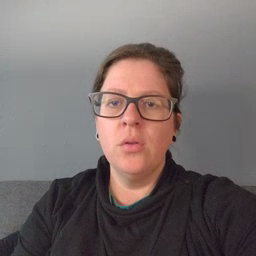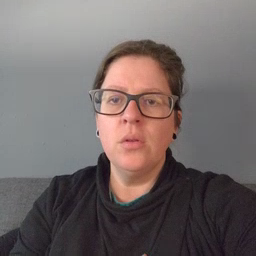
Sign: before